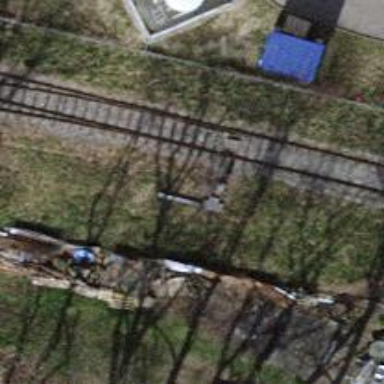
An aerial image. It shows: Railway switch.